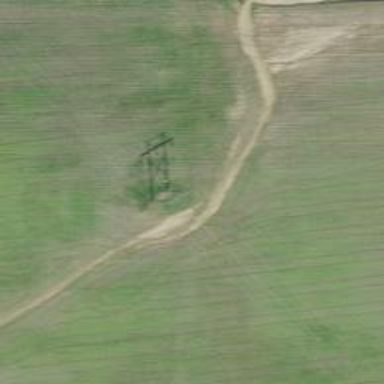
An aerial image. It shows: H-frame designed tower for power lines.